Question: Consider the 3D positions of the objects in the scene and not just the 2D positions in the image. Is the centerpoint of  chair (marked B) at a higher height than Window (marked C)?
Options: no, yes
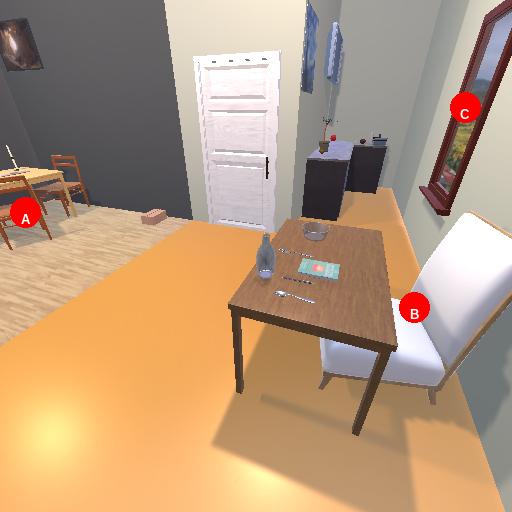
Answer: no